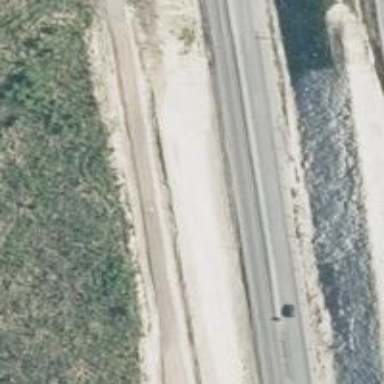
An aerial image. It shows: Asphalt motorway categorized as trunk road.